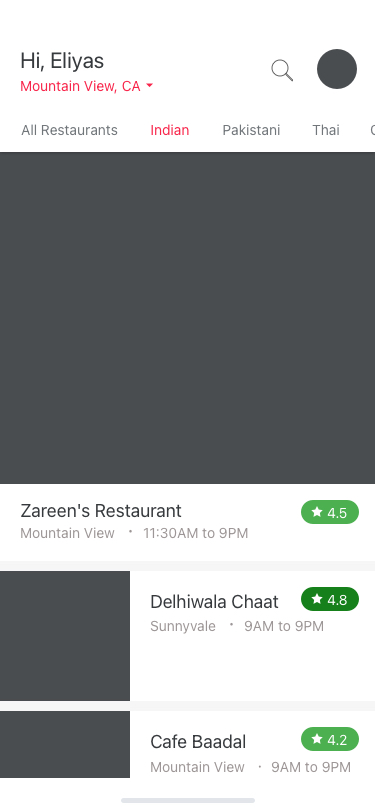
Text in this UI design:
9:41
Zareen's Restaurant
Mountain View   ·  11:30AM to 9PM
4.5
Delhiwala Chaat
4.8
Sunnyvale   ·  9AM to 9PM
Cafe Baadal
4.2
Mountain View   ·  9AM to 9PM
All Restaurants
Indian
Pakistani
Thai
C
Hi, Eliyas
Mountain View, CA